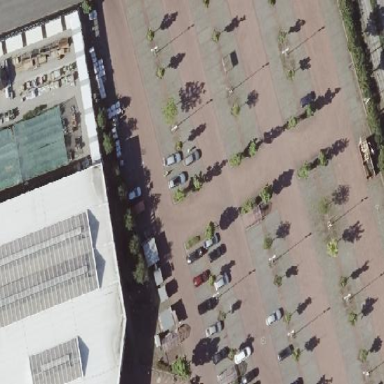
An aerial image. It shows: Parking area with surface.